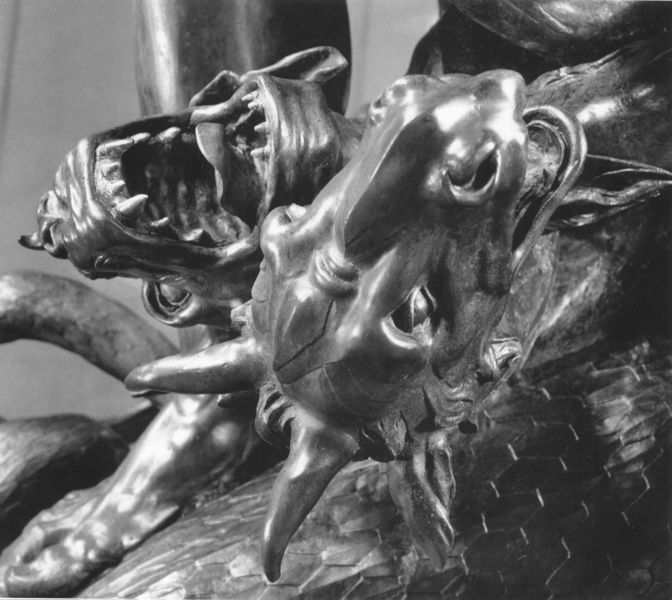
Titel: Herkulesbrunnen in Augsburg
Künstler: Adriaen de Vries
Standort: Augsburg (EU - D - B)
Schlagwörter: fuß, kampf, kopf, ausschnitt, köpfe, hund, tier, tiere, augen, mensch, figur, pferd, schuppen, statue, bein, zwei, detail, glanz, metall, bronze, foto, offen, quer, schlange, zähne, schnauze, schreien, teufel, maul, nüstern, zunge, sturz, hörner, meute, bock, schrei, drache, gehörnt, aufgerissen, gaumen, kreaturen, drachenköpfe, zähle